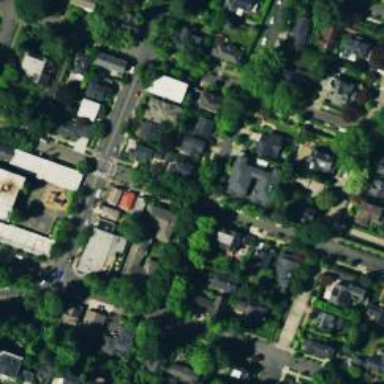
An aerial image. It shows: Charming neighbourhood.